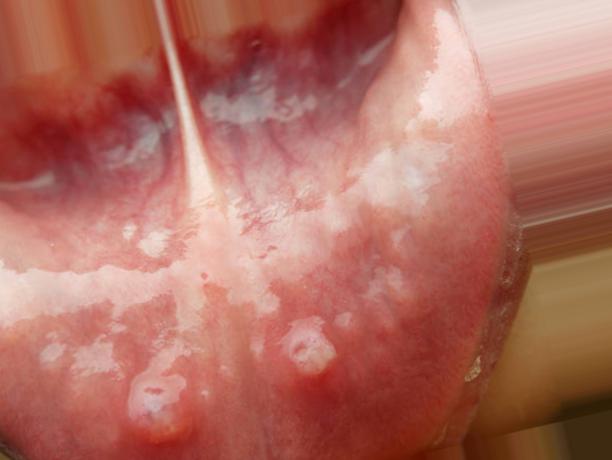
Condition: Mouth Ulcer